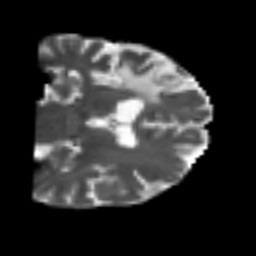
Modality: T2w
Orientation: coronal
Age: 61
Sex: male
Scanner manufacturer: siemens
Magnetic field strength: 3 T
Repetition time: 4.999 s
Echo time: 0.07946 s